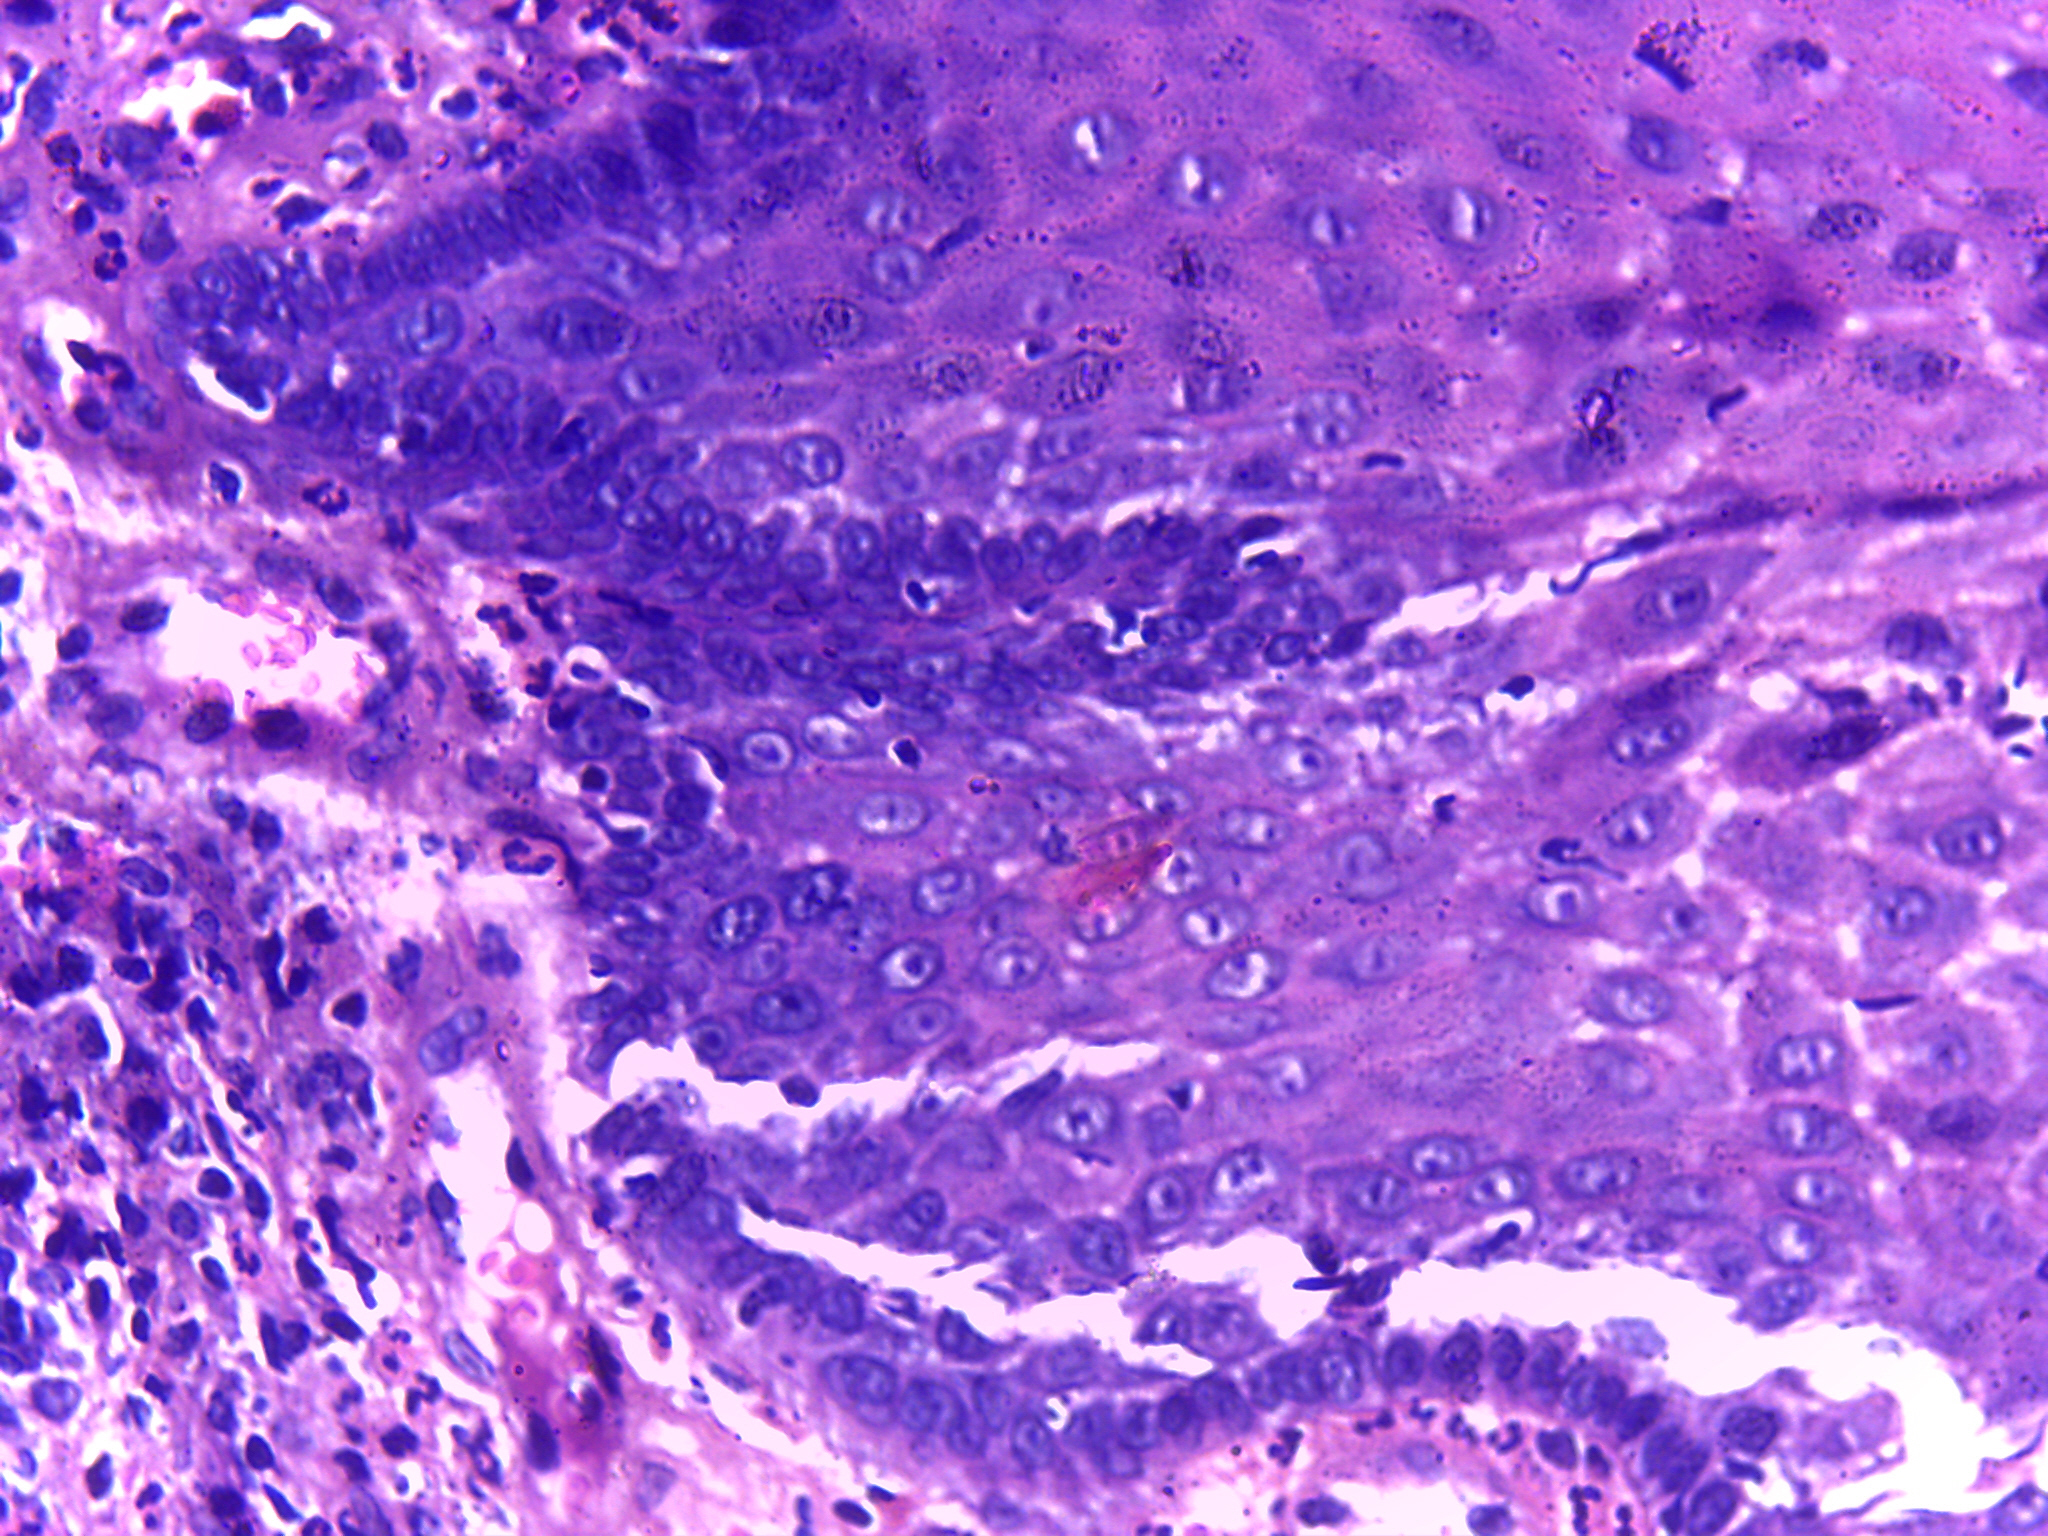
Diagnosis: OSCC